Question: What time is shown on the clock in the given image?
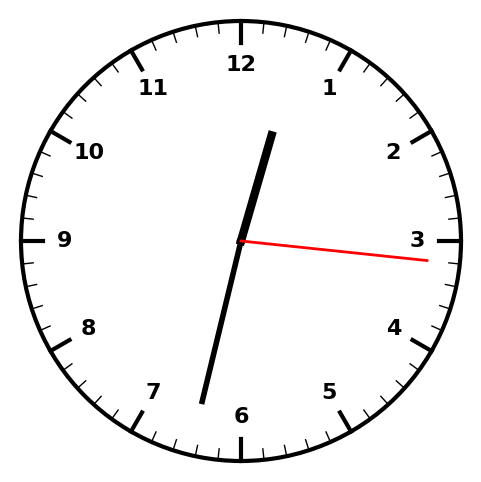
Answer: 12:32:16